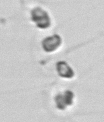
Label: Chaetoceros_socialis